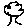
Label: tree